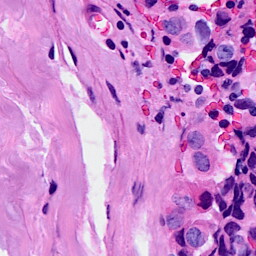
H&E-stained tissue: Breast